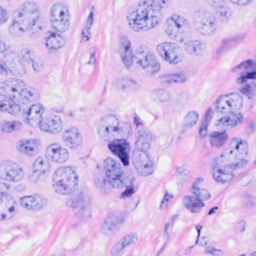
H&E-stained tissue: Breast